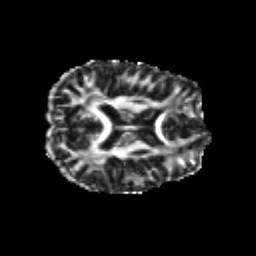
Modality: FA
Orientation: axial
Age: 24
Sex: male
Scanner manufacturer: siemens
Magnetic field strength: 3 T
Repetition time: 3.5 s
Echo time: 0.104 s